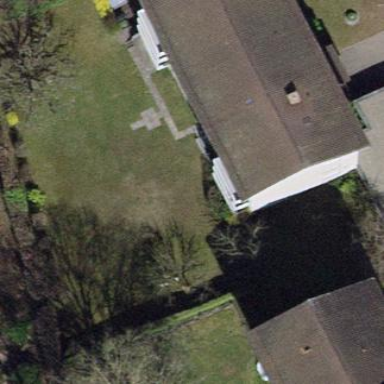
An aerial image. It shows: House with gabled roof oriented along the length of the building.